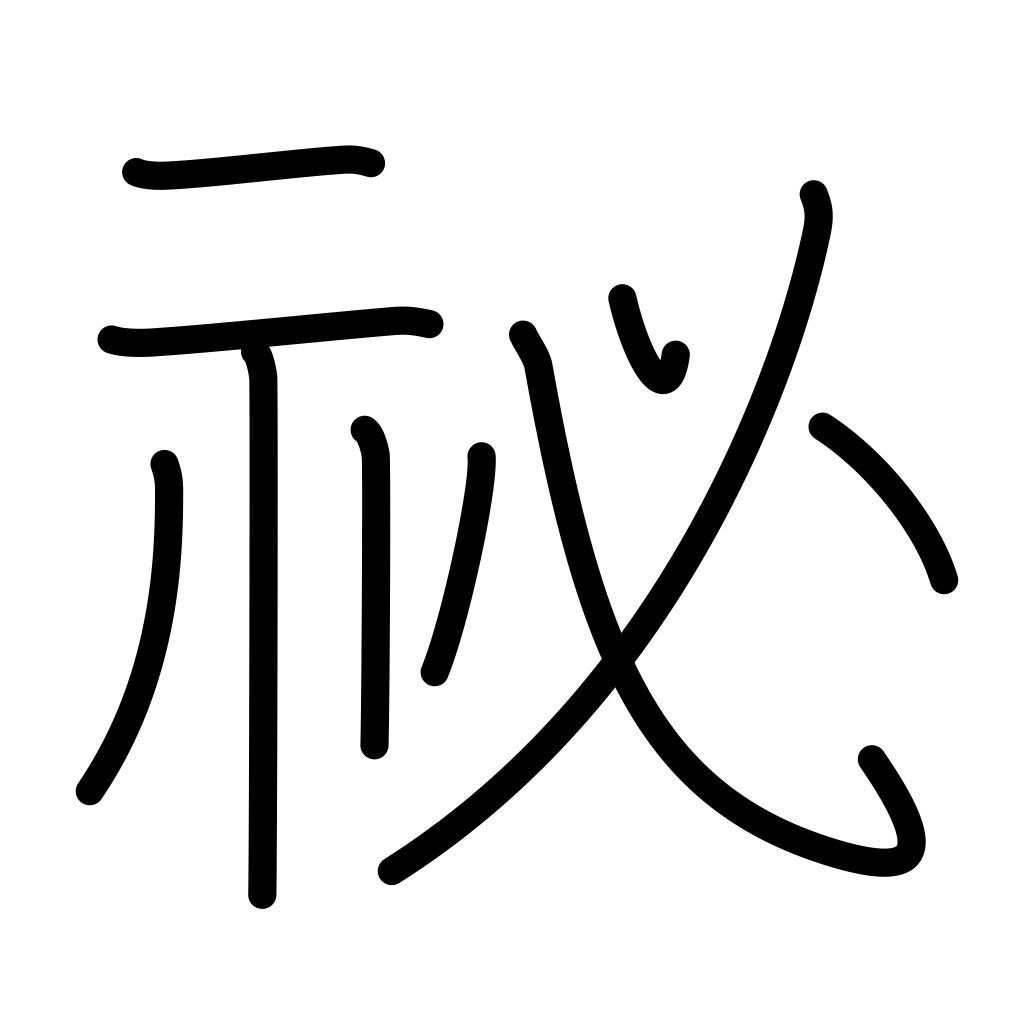
Meaning: mysterious, secret, abstruse